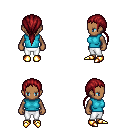
a pixel art fantasy rpg character, female body template, human, dark skin, teal sleeveless shirt, white pants, brunette ponytail hairstyle, gold boots, four views (front, back, left, right), 2x2 character sprite sheet, small pixel art, hard edges, no anti-aliasing